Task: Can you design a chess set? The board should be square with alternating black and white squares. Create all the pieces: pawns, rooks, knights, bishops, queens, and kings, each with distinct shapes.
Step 3927:
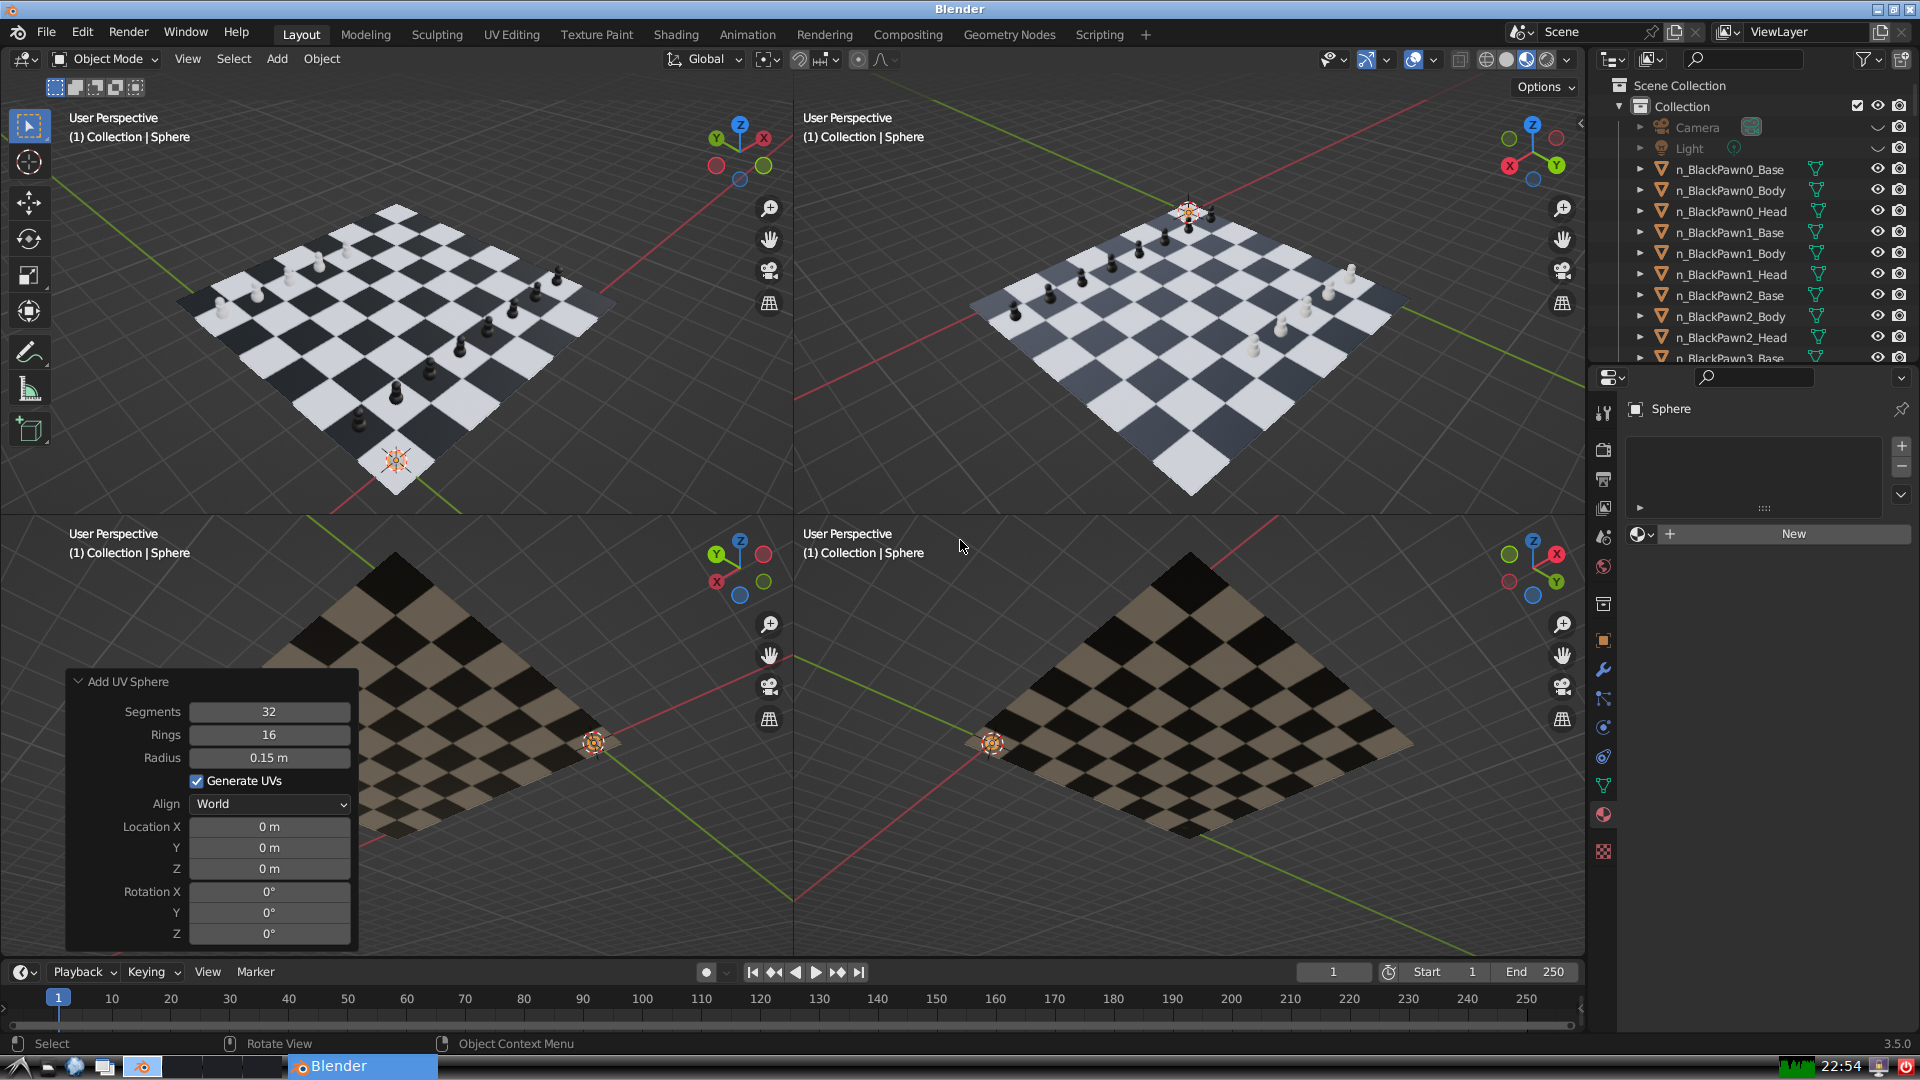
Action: {"mouse_move": [270, 827]}